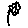
Label: flower